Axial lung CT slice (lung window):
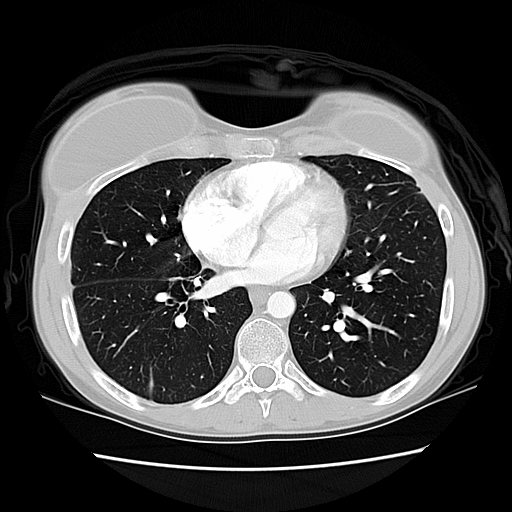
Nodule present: no